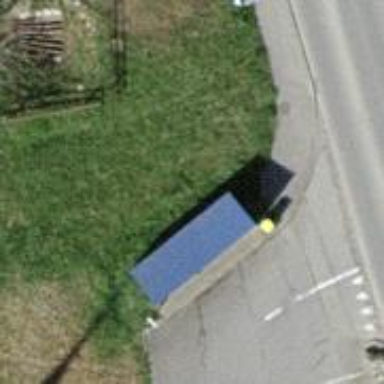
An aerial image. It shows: Bus stop with shelter. It is platform for public transport.